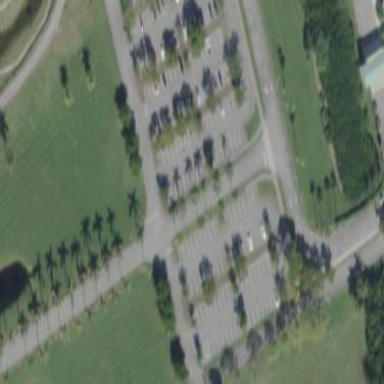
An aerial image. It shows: Parking area with surface.